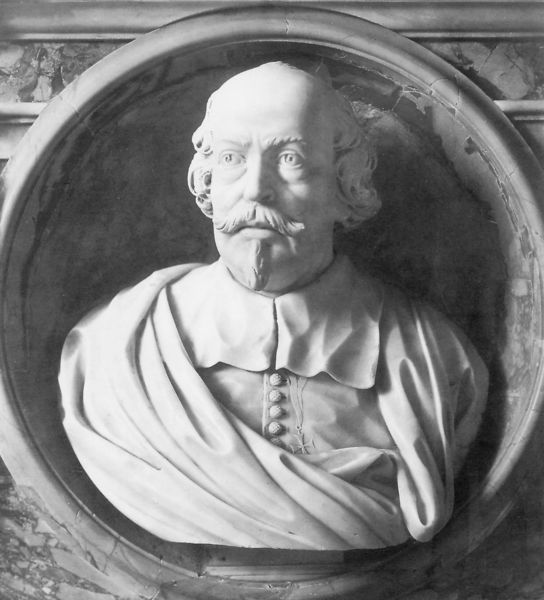
Titel: Büste des Pietro da Cortona
Künstler: Bernardino Fioriti
Standort: Rom, S. Luca e Martina (EU - I - Latium)
Schlagwörter: kopf, mann, umhang, weiß, marmor, mund, nase, profil, stirn, blick, tuch, bart, hemd, schnurrbart, wand, augen, falten, gesicht, kragen, rahmen, sockel, stein, bildnis, porträt, kirche, figur, geistlicher, gewand, haare, mantel, locken, poträt, kreis, rund, skulptur, kette, ernst, streng, büste, glatze, bildhauerei, knöpfe, kinnbart, schnauzer, tränensäcke, kreuz, schwarzweiß, intensiv, orden, stirnglatze, aristokrat, muschel, gips, mamor, blickend, licken, colombus